Aerial crown-view tile of a tropical tree (Barro Colorado Island, Panama), acquired 20250616:
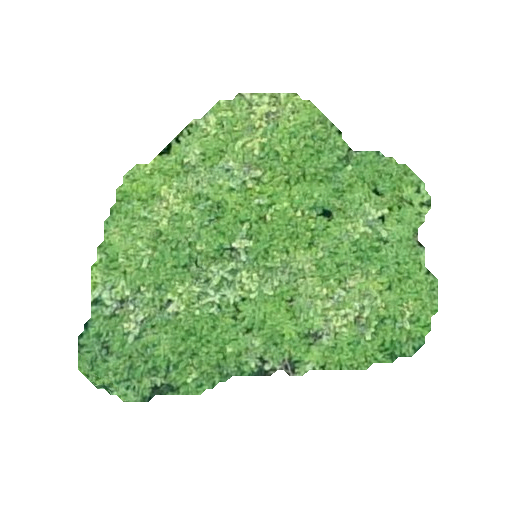
Species: Zanthoxylum ekmanii
GBIF accepted scientific name: Zanthoxylum ekmanii
Crown area: 116.898 m²